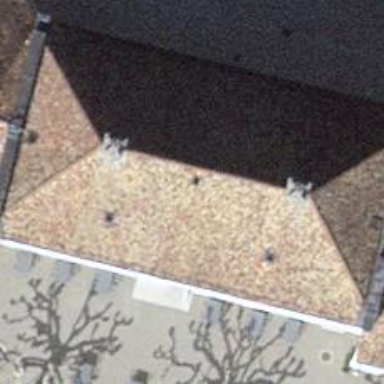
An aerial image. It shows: Restaurant with white building and roof made of roof tiles. The roof is oriented along the building.